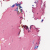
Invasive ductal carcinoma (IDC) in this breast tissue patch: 0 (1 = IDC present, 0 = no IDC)